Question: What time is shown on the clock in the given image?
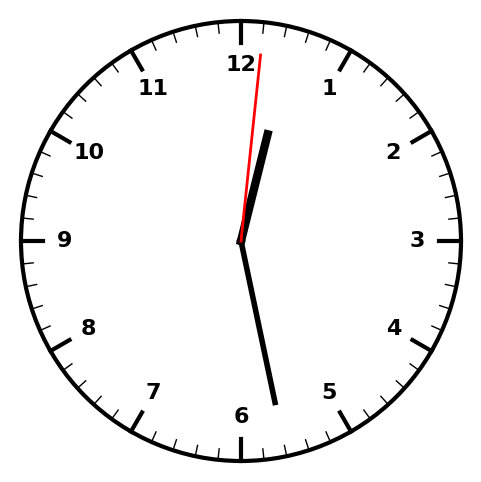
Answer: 12:28:01